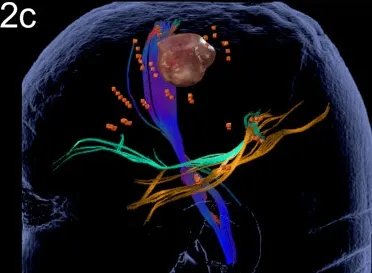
Case 2. Left panels show ON results, right panels AN results. Panels (C, D) Fiber tracking results including the lesion, nTMS cortical endpoints in orange and color-coded tracts with CNT in direction-coded, here dark blue, IFOF in turquoise, and ILF in yellow.
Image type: electrography (ekg)